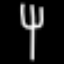
Label: fork